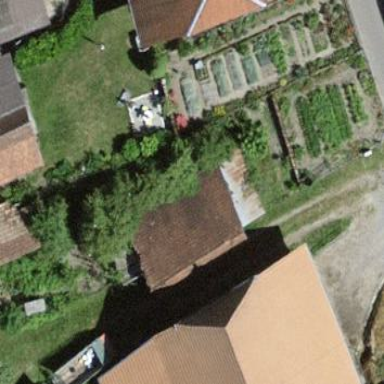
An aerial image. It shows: Barn.